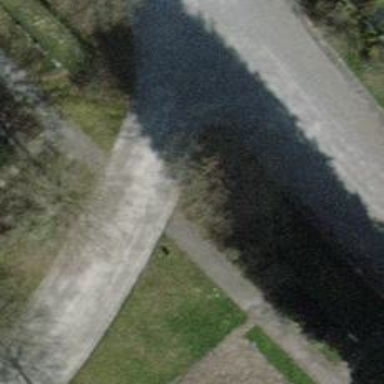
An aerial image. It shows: Footway with surface of pebblestone.